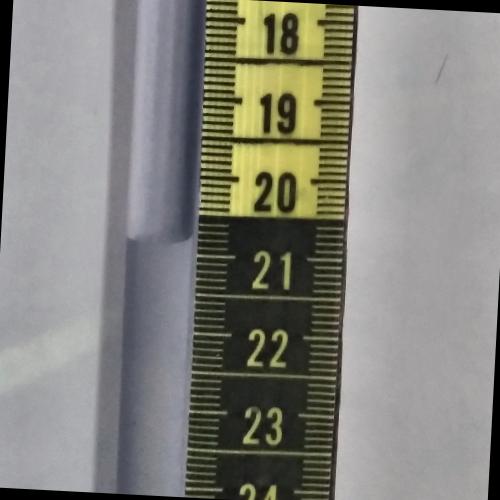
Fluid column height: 20.8 cm